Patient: sex F, age 82
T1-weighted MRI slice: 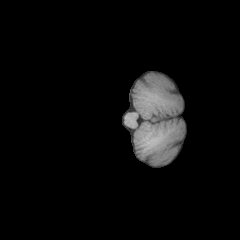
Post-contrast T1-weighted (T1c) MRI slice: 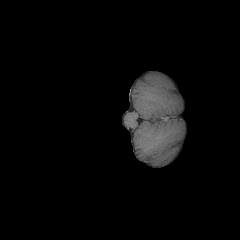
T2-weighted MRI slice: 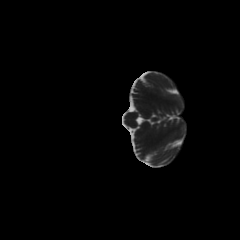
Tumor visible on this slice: no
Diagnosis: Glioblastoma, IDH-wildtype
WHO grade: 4